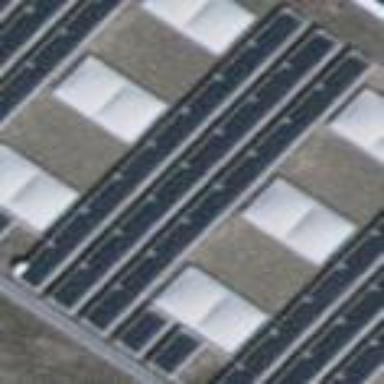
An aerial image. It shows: Solar photovoltaic panel generator.